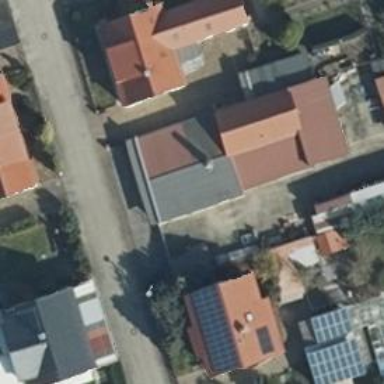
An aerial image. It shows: Simple house.